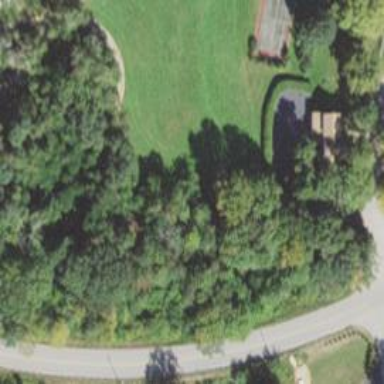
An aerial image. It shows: Residential driveway.